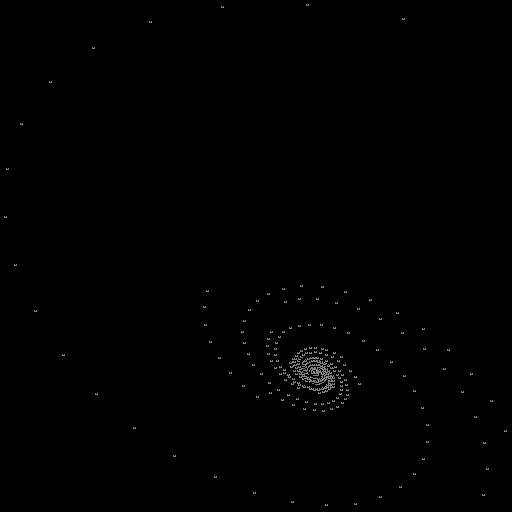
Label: ammonite